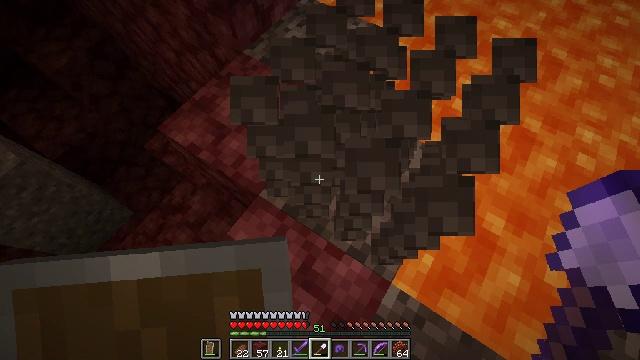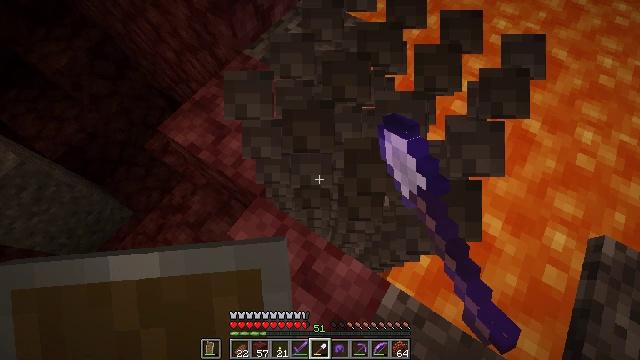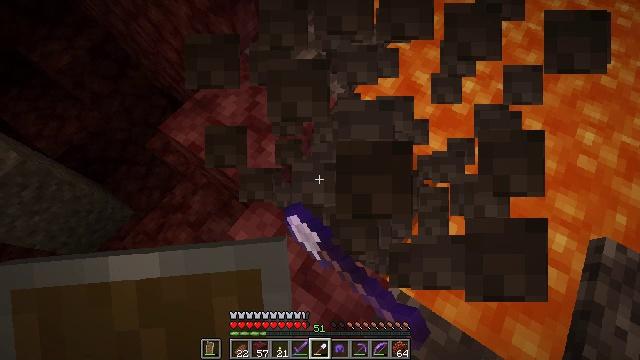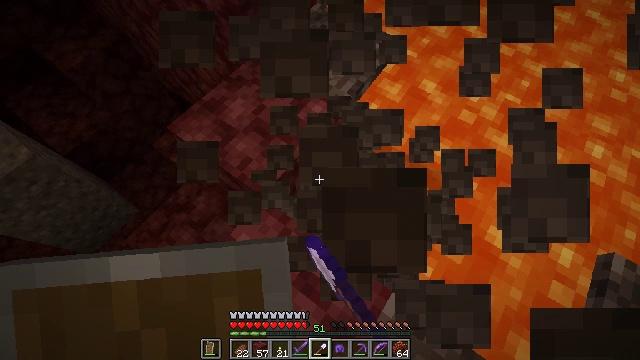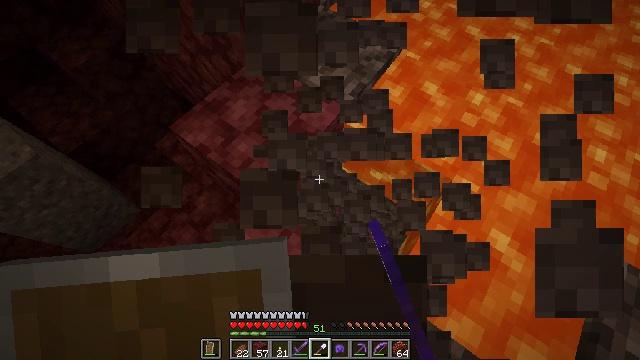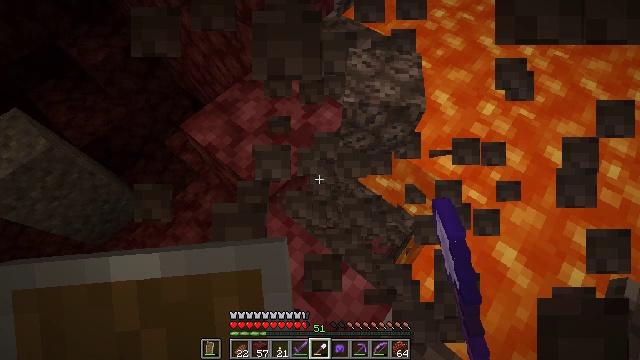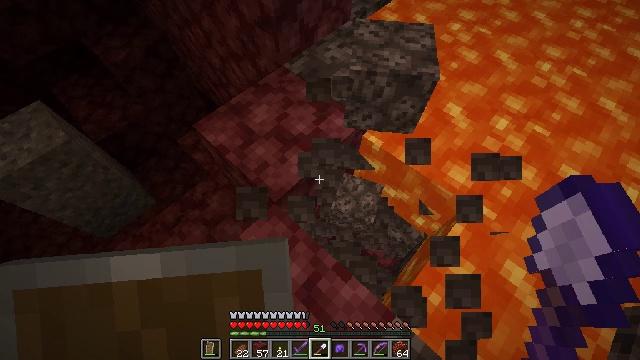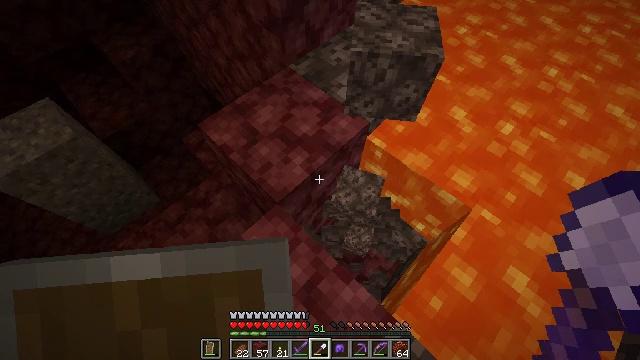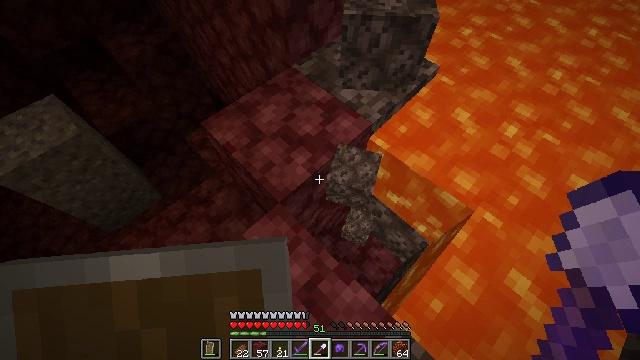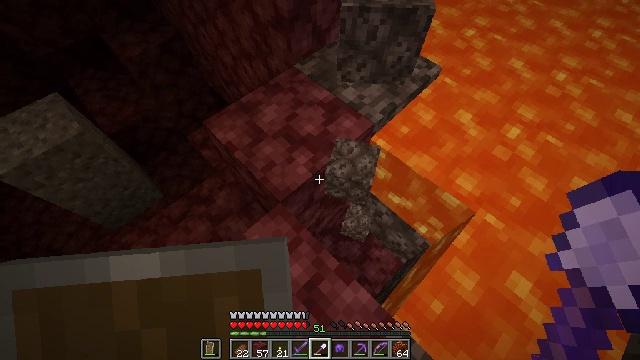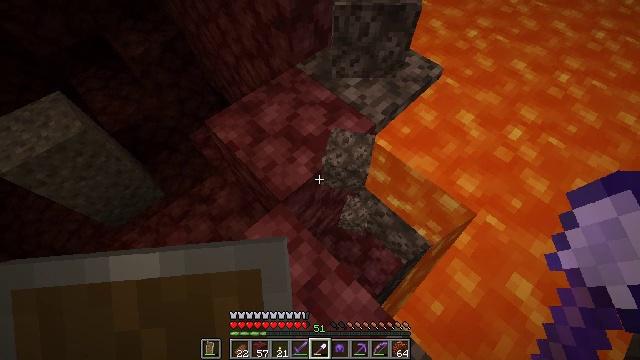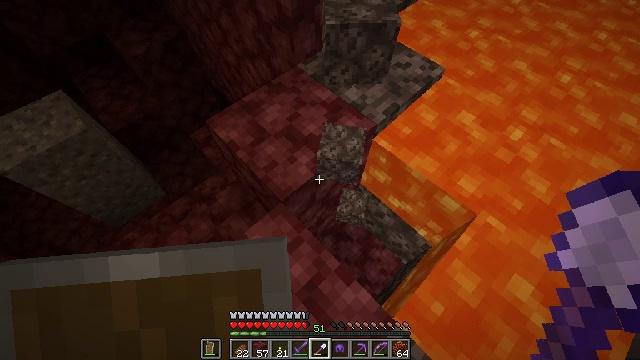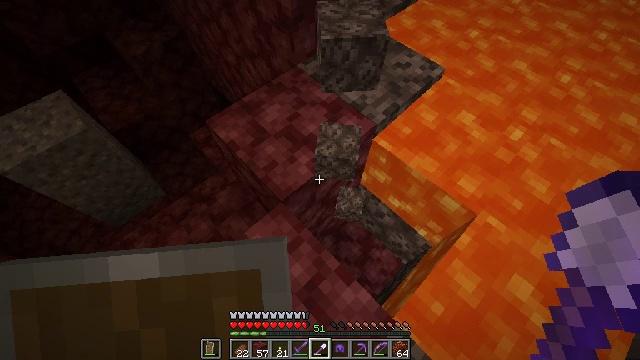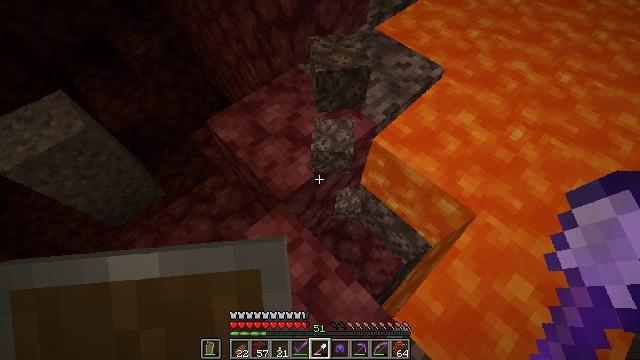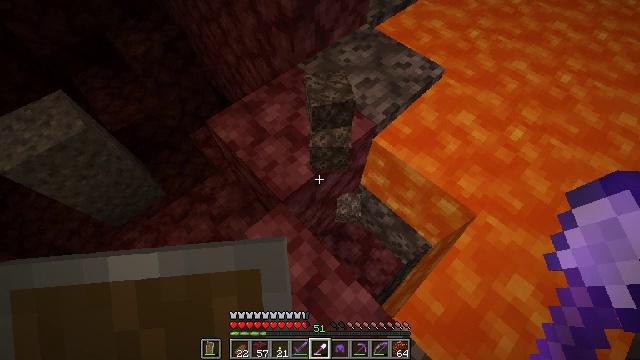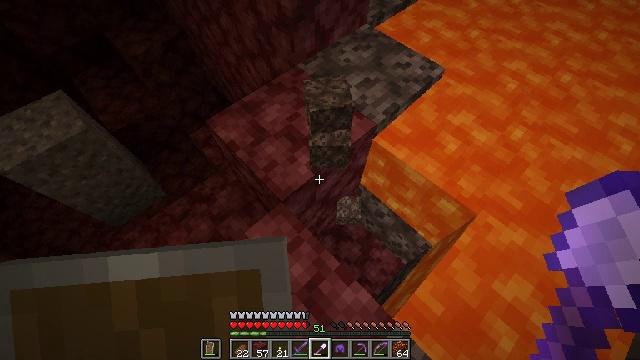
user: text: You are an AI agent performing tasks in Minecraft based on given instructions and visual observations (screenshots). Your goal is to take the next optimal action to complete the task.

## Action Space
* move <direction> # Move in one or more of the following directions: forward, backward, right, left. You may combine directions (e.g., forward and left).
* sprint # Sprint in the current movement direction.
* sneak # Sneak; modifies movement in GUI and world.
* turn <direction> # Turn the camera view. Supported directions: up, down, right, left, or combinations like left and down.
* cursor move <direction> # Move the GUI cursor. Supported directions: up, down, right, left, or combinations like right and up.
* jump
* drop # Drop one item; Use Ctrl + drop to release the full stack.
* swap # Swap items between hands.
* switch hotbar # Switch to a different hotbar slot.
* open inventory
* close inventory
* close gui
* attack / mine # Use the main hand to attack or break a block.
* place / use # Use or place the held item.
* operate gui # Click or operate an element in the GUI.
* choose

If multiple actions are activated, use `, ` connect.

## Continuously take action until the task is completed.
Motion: motion action
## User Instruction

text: Mine the soul sand in the Nether.
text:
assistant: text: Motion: attack / mine
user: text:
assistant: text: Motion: attack / mine
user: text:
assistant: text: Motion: turn left and up
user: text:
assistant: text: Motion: no_op
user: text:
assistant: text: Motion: turn left
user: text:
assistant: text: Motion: turn left and up
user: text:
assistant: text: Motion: turn left
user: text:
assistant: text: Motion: no_op
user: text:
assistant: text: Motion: no_op
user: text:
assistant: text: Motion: no_op
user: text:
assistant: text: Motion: no_op
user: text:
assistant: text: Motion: no_op
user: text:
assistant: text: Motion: no_op
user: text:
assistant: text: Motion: no_op
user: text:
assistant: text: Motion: no_op
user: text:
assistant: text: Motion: no_op
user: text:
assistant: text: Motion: no_op
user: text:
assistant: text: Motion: no_op
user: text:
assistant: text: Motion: no_op
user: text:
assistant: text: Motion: no_op
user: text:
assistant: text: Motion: no_op
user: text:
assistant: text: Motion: no_op
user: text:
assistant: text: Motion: no_op
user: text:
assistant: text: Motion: no_op
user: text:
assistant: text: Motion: no_op
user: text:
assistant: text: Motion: no_op
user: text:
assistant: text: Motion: no_op
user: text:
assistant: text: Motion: no_op
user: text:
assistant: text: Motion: no_op
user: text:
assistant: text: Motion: no_op